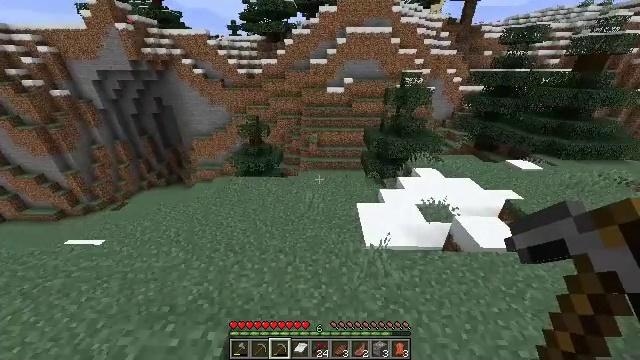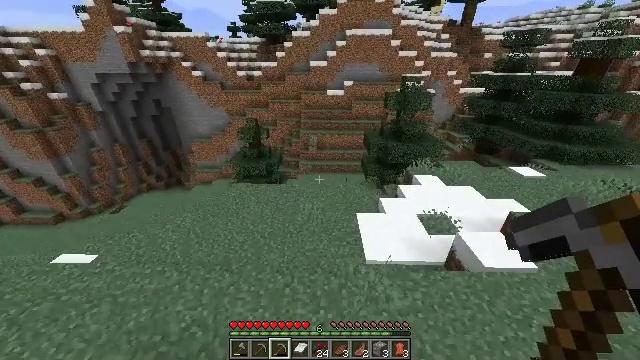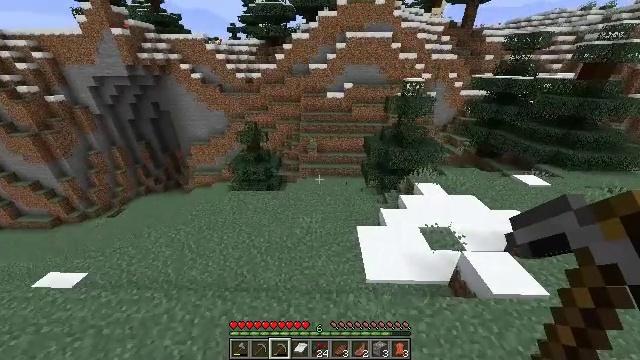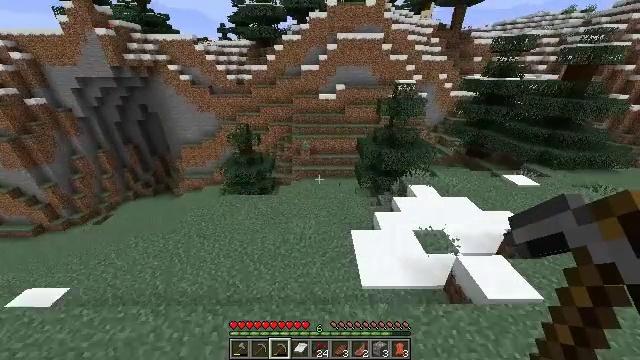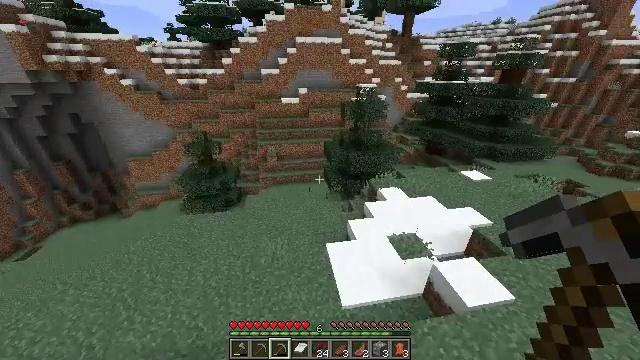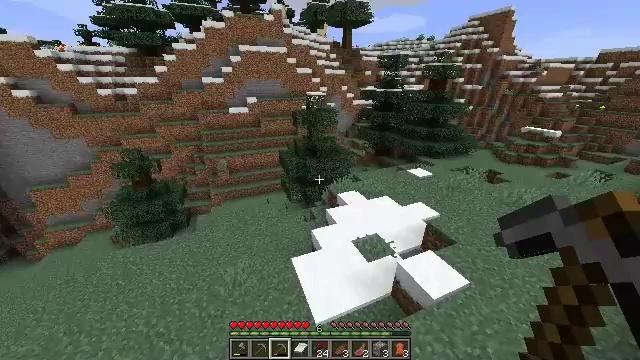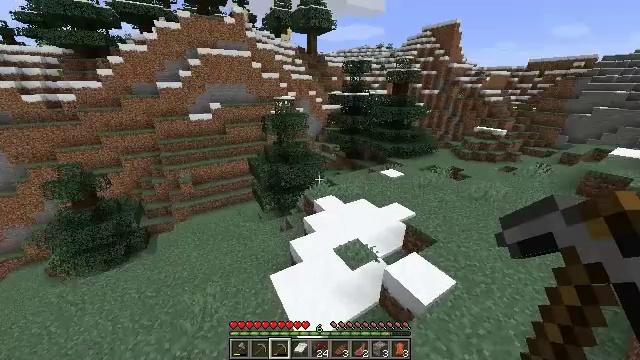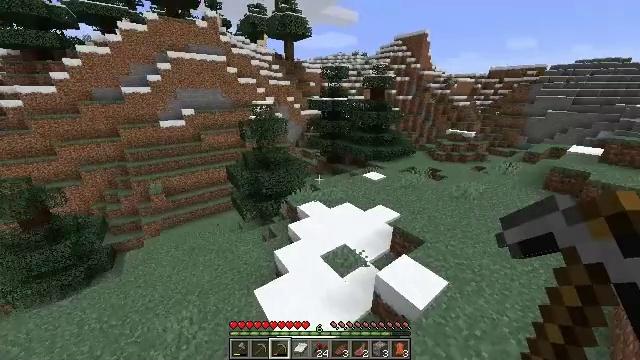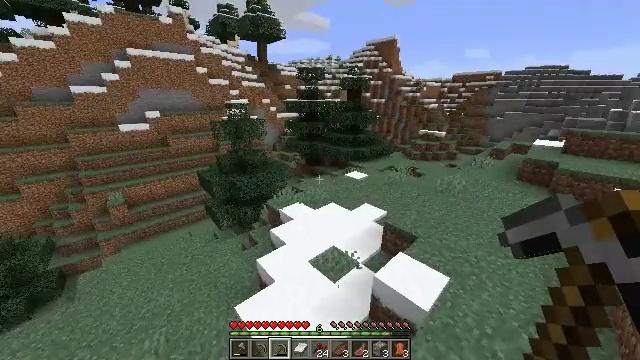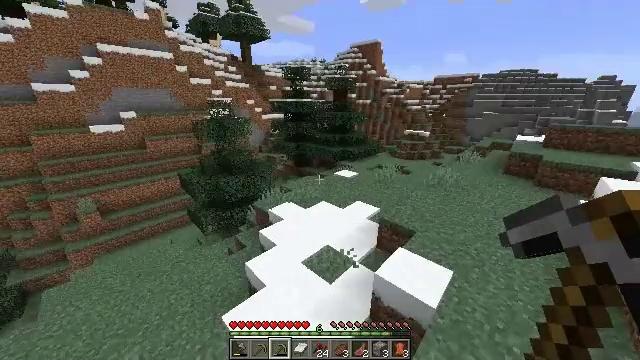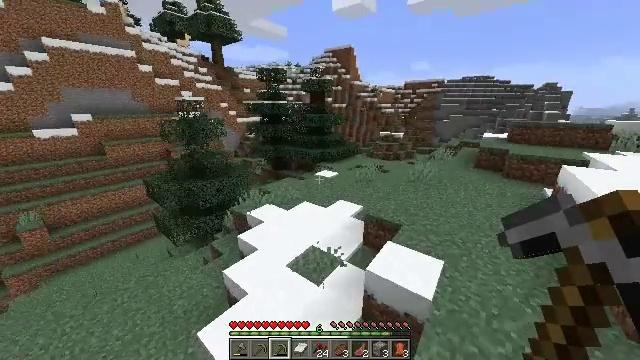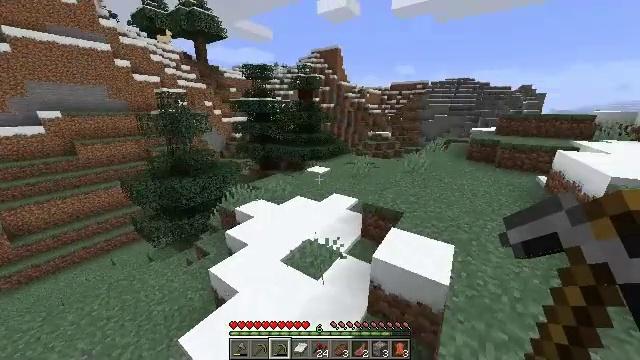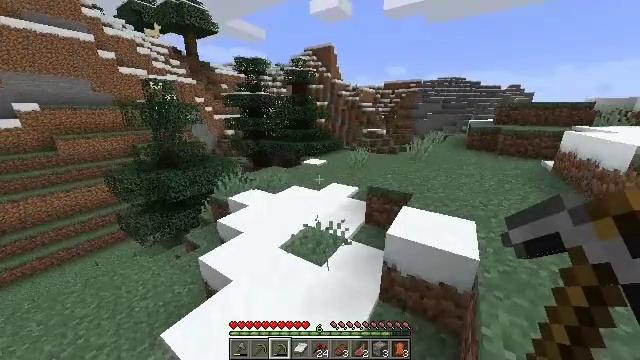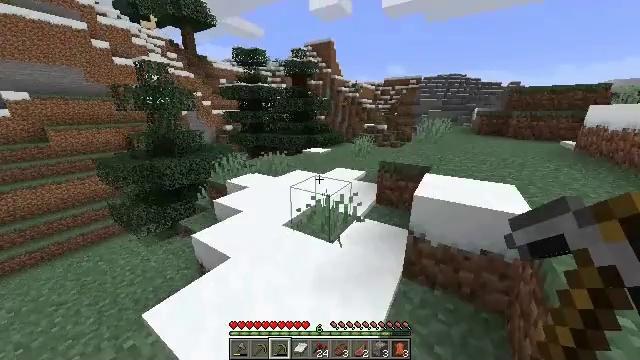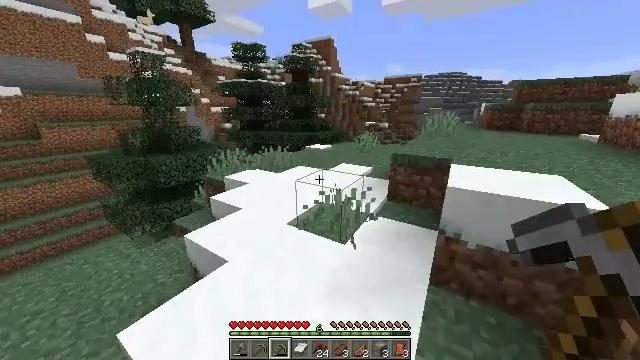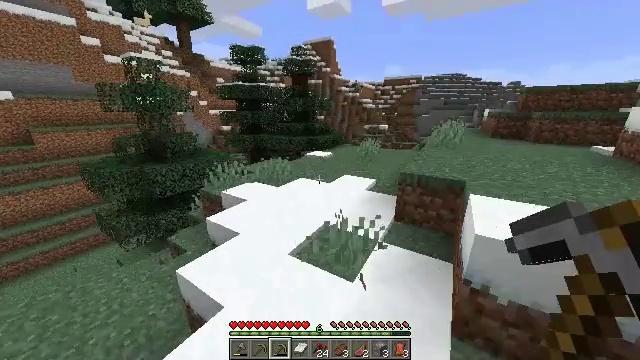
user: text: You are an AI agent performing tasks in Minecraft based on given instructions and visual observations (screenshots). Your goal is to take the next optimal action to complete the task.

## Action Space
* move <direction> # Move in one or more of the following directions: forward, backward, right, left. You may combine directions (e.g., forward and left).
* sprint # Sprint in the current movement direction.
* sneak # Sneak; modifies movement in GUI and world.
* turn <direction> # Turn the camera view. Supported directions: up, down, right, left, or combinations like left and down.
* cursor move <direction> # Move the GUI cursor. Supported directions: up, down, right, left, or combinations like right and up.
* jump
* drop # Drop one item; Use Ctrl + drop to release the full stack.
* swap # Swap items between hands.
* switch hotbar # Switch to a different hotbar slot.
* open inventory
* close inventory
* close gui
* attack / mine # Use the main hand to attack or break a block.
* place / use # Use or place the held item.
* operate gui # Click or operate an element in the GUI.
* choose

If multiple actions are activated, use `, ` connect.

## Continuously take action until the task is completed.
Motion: motion action
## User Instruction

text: Harvest the mushroom stem for materials.
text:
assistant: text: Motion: move forward, sprint, jump
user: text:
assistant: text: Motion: move forward, sprint, jump
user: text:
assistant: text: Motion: move forward, sprint, turn right, jump
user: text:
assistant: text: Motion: move forward, sprint, turn right, jump
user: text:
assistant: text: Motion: move forward, sprint, turn right and up, jump
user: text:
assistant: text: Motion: move forward, sprint, turn right and up, jump
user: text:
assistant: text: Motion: move forward, sprint, turn right and up, jump
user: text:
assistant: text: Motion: move forward, sprint, turn right and up, jump
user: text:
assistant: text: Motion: move forward, sprint, turn right, jump
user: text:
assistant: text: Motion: move forward, sprint, turn right and up, jump
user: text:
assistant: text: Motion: move forward, sprint, turn right, jump
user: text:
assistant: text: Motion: move forward, sprint, turn right, jump
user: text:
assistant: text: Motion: move forward, sprint, jump
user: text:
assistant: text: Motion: move forward, sprint, jump
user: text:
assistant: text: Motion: move forward, sprint, jump
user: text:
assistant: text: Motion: move forward, sprint, jump
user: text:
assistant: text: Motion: move forward, sprint, jump
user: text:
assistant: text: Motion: move forward, sprint, jump
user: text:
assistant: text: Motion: move forward, sprint, jump
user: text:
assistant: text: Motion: move forward, sprint, jump
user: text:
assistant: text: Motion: move forward, sprint, jump
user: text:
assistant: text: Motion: move forward, sprint, jump
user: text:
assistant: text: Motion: move forward, sprint, jump
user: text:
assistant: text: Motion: move forward, sprint, jump
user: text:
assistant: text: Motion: move forward, sprint, jump
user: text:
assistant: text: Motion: move forward, sprint, jump
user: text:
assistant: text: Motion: move forward, sprint, turn right, jump
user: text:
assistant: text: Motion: move forward, sprint, turn right and up, jump
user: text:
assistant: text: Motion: move forward, sprint, turn right, jump
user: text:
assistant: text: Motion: move forward, sprint, turn right